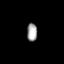
Tissue: prostate
Cell type: T cells
Senescence score: 0.3579
Nuclear area (px): 181
Mean DAPI intensity: 162.431